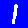
Digit: 1